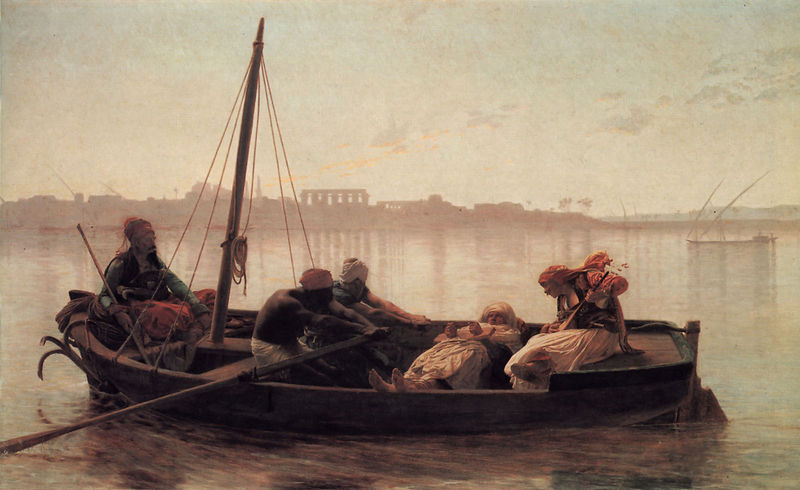
Titel: Der Gefangene
Künstler: Jean-Léon Gérôme
Institution: Nantes, Musée des Beaux-Arts
Schlagwörter: dunkel, himmel, mann, meer, wasser, fluss, frauen, menschen, see, stadt, ufer, abend, frankreich, frau, männer, rot, bart, bärte, hose, architektur, hinrichtung, toter, dämmerung, horizont, spiegelung, gewässer, sonne, wasserspiegelung, boot, boote, ruder, schiffe, segel, segelboot, wellen, liegen, mast, segelschiff, sonnenuntergang, ausflug, strom, ruderboot, ruderer, rudern, barfuss, ruine, orient, orientalisch, gefangen, herrscher, rau, beerdigung, afrikaner, sklave, leichnam, griechenland, tempel, lautenspieler, gefangener, orientalismus, turban, arabien, sklaven, sultan, ägypten, ruderschiff, segelmast, bootsfahrt, morgenstimmung, thronen, nil, 5 personen